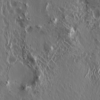
Label: not_dusty